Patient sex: F
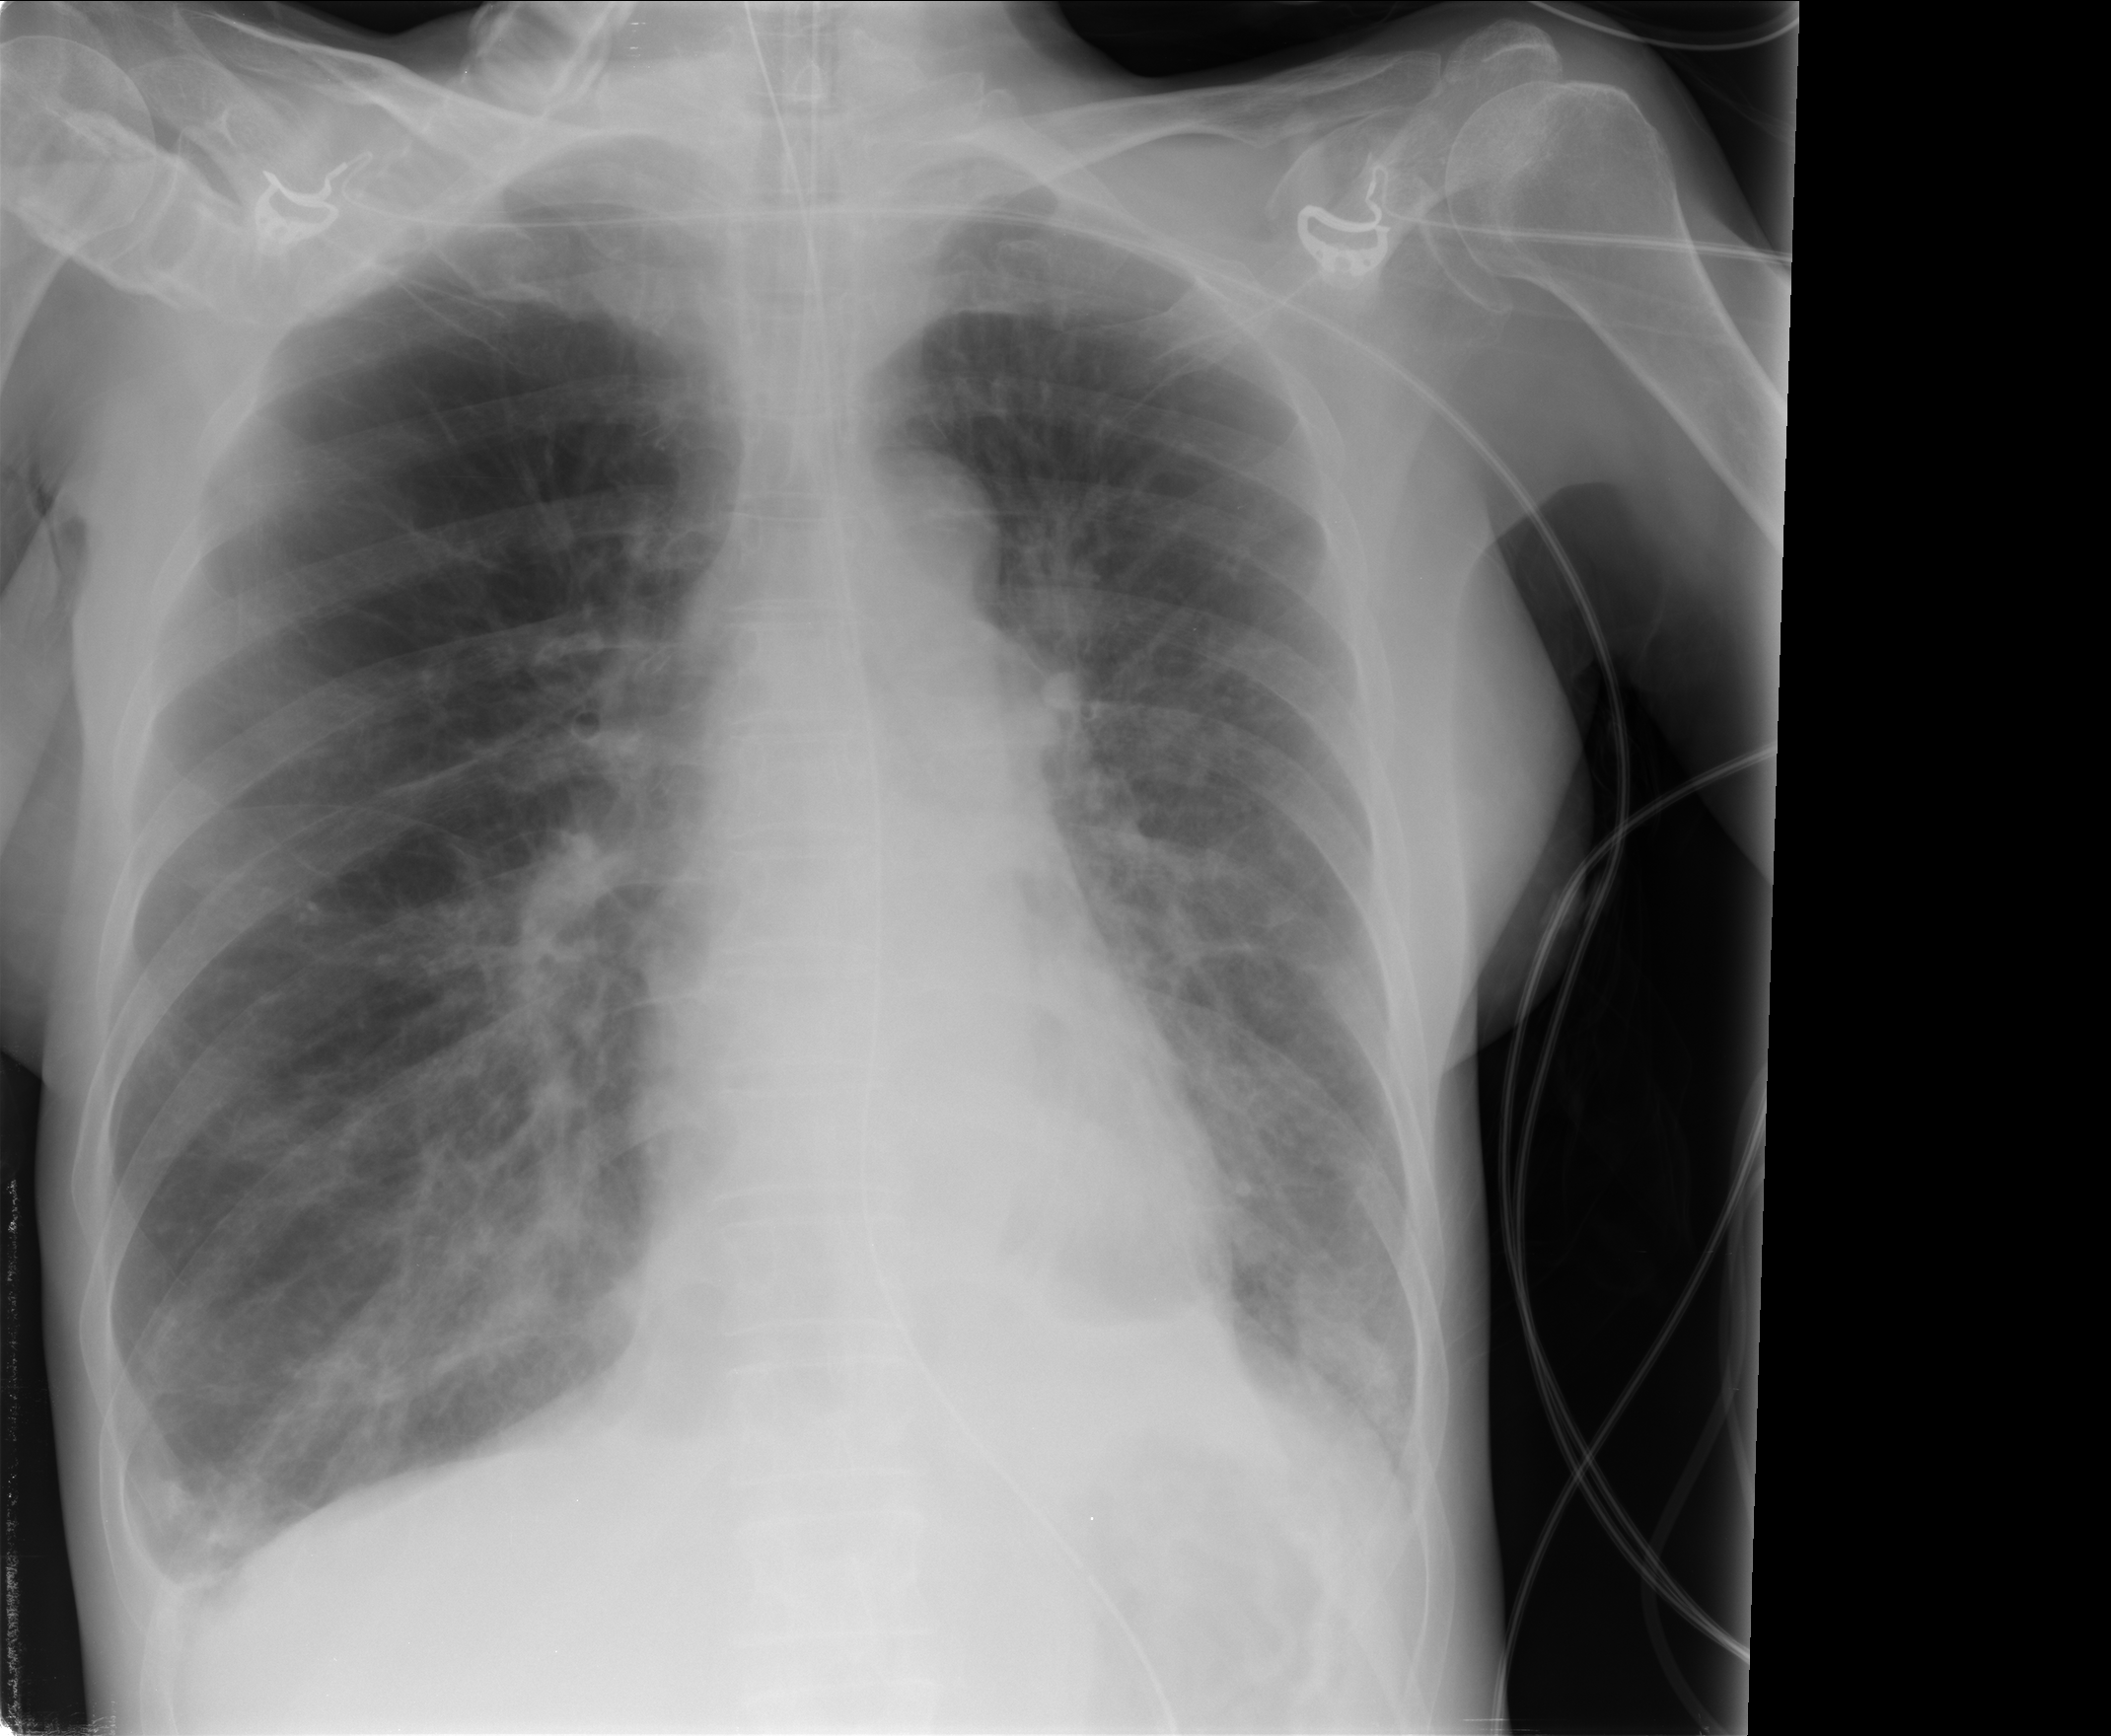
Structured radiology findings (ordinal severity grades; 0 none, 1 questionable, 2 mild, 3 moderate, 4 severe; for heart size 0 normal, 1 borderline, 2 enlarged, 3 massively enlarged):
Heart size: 0
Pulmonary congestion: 0
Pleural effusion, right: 2
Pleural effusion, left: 0
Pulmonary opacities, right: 3
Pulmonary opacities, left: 0
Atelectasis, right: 3
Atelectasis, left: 3